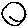
Label: smiley face